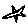
Label: star